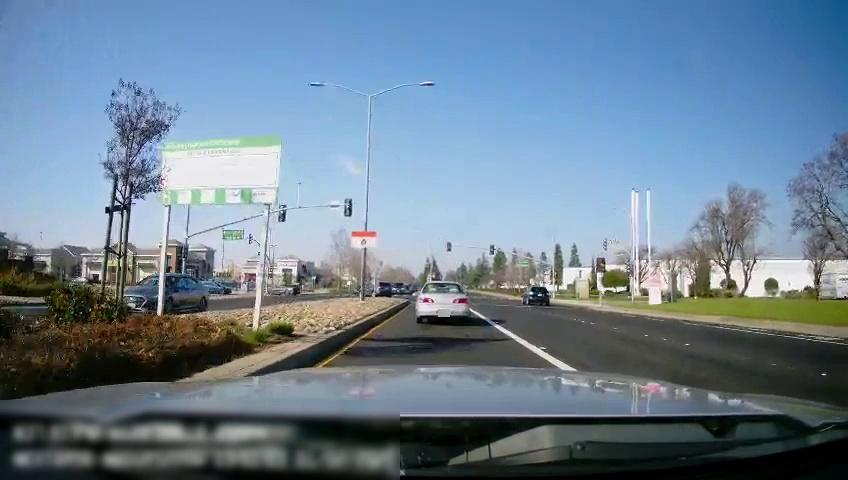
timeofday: Day
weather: Sunny
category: Drivable Space
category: Drivable Space
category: Vehicles | SUV
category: Vehicles | Car
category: Vehicles | SUV
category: Vehicles | Car
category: Vehicles | Car
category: Vehicles | Car
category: Vehicles | Car
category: Vehicles | Car
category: Lanes | Current Lane
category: Lanes | Alternate Lane
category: Lanes | Current Lane
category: Lanes | Current Lane
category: Lanes | Opposite Lane
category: Traffic | Lights
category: Traffic | Lights
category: Traffic | Signs